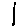
Label: line